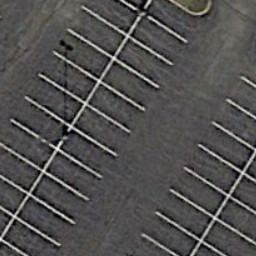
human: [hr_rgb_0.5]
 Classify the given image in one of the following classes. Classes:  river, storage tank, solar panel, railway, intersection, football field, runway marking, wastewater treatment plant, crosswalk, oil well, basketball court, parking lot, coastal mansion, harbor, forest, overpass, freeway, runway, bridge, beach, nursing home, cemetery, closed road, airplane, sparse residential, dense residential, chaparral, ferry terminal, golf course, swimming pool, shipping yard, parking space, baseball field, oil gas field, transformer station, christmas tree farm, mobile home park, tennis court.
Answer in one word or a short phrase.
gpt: parking space